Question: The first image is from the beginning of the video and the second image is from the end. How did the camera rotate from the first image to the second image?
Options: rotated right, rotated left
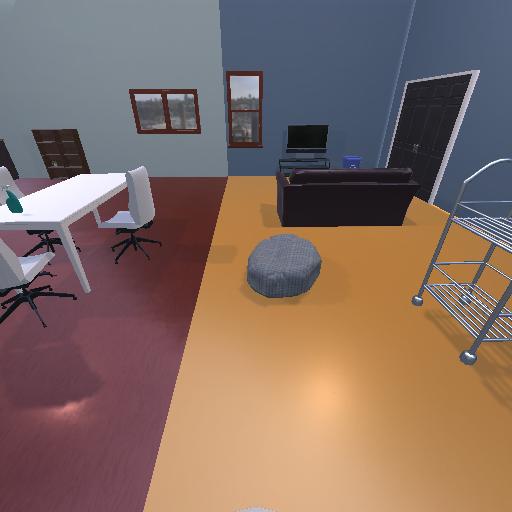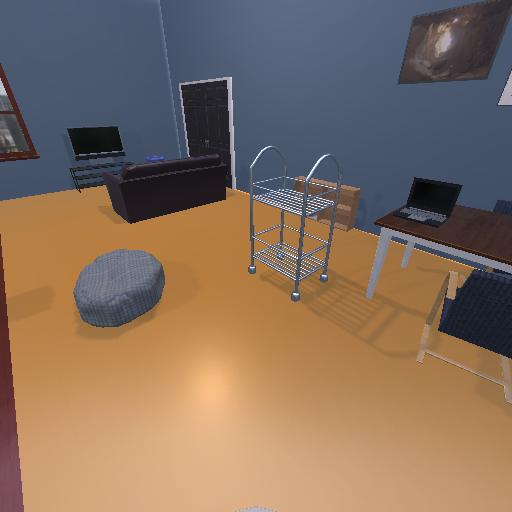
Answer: rotated right